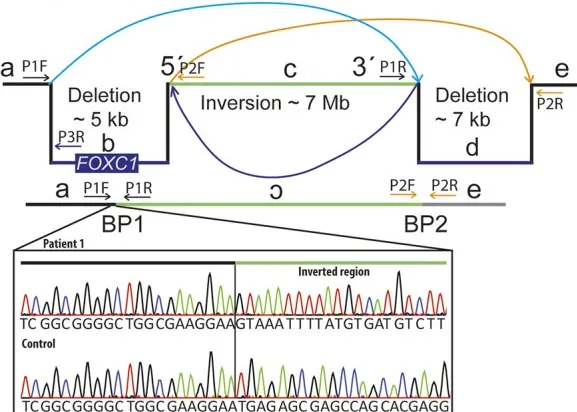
Molecular findings: (A) Schematic representation of the complex rearrangement and confirmation of the 5 breakpoint (BP1) using Sanger sequencing in patient 1 and in a normal control DNA sample. Complex genomic rearrangement includes: 4.9 kb deletion including FOXC1 followed by an inversion of approximately 7 MB and a 7.1 kB deletion. Primer pairs used for amplification and sequencing of the breakpoints 1 (BP1) were P1F and P1R. For amplification of the normal control sequence corresponding to the position of BP1 we used primer pairs P1F and P3R.
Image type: chart (chart)